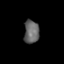
Tissue: prostate
Cell type: T cells
Senescence score: 0.2284
Nuclear area (px): 346
Mean DAPI intensity: 100.179